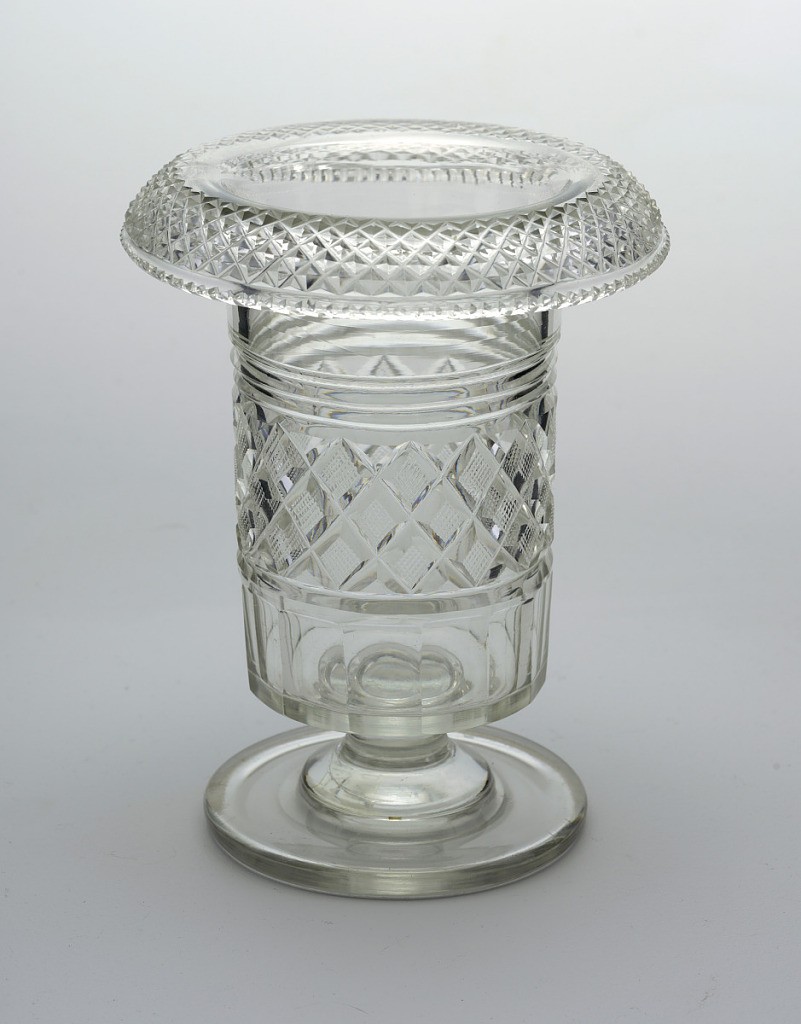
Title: Vase
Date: ca. 1825–30
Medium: Glass
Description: Tall straight-sided bow with wide turned-over rim and flat bottom spool stem on wide flat circular base; turned-over rim cut with all-over diamond pattern, notched at rim, band of strawberry diamonds center of side, prismatic band above, fluting below; glass slightly greenish.